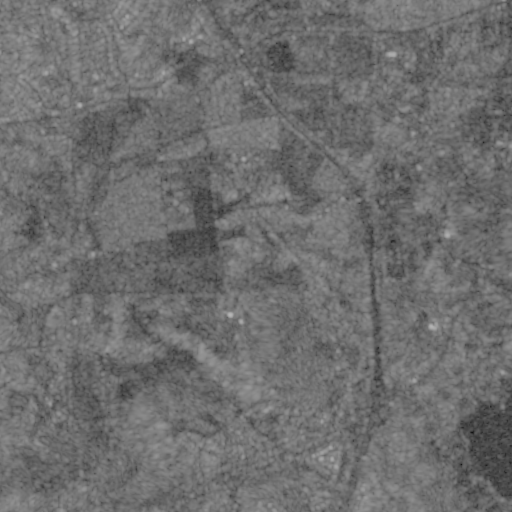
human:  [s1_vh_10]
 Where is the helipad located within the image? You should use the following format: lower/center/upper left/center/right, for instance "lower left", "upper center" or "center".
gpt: The helipad is located in the center right of the image.
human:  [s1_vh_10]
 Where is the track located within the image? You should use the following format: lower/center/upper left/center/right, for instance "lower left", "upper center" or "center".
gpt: The track is located in the center right of the image.
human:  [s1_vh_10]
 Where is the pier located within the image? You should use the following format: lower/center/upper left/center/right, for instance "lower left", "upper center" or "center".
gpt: The pier is located in the lower right of the image.
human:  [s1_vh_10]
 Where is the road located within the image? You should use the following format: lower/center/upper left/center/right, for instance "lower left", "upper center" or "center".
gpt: There is no road in the image.

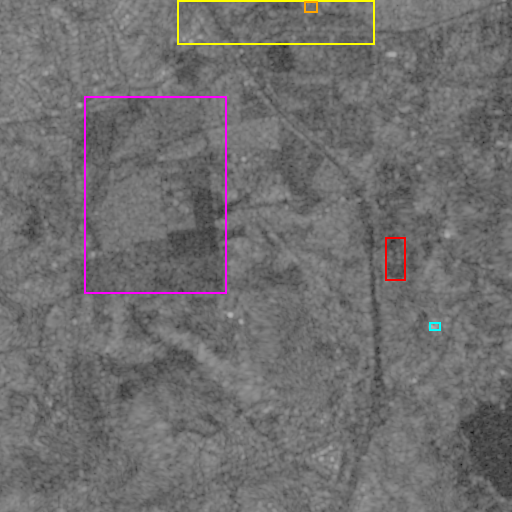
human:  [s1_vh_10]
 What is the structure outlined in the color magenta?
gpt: The structure outlined in magenta is a crop field.
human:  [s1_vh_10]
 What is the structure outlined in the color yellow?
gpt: The structure outlined in yellow is a park.
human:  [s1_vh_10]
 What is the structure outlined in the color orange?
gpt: The structure outlined in orange is a parking lot.
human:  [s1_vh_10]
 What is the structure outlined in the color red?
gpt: The structure outlined in red is a track.
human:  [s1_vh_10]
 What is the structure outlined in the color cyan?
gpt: The structure outlined in cyan is a building.
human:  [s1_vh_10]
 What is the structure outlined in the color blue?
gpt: There is no blue outline.